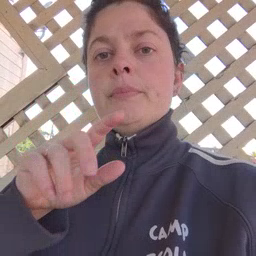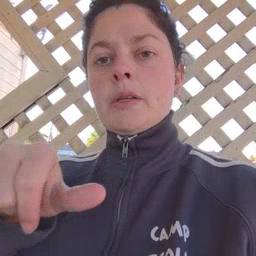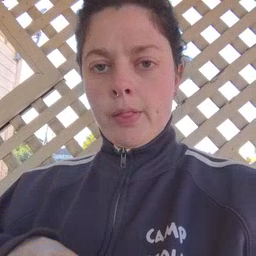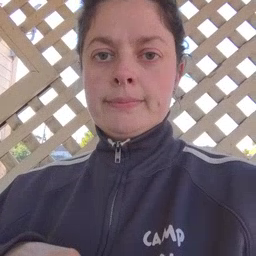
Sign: puzzle